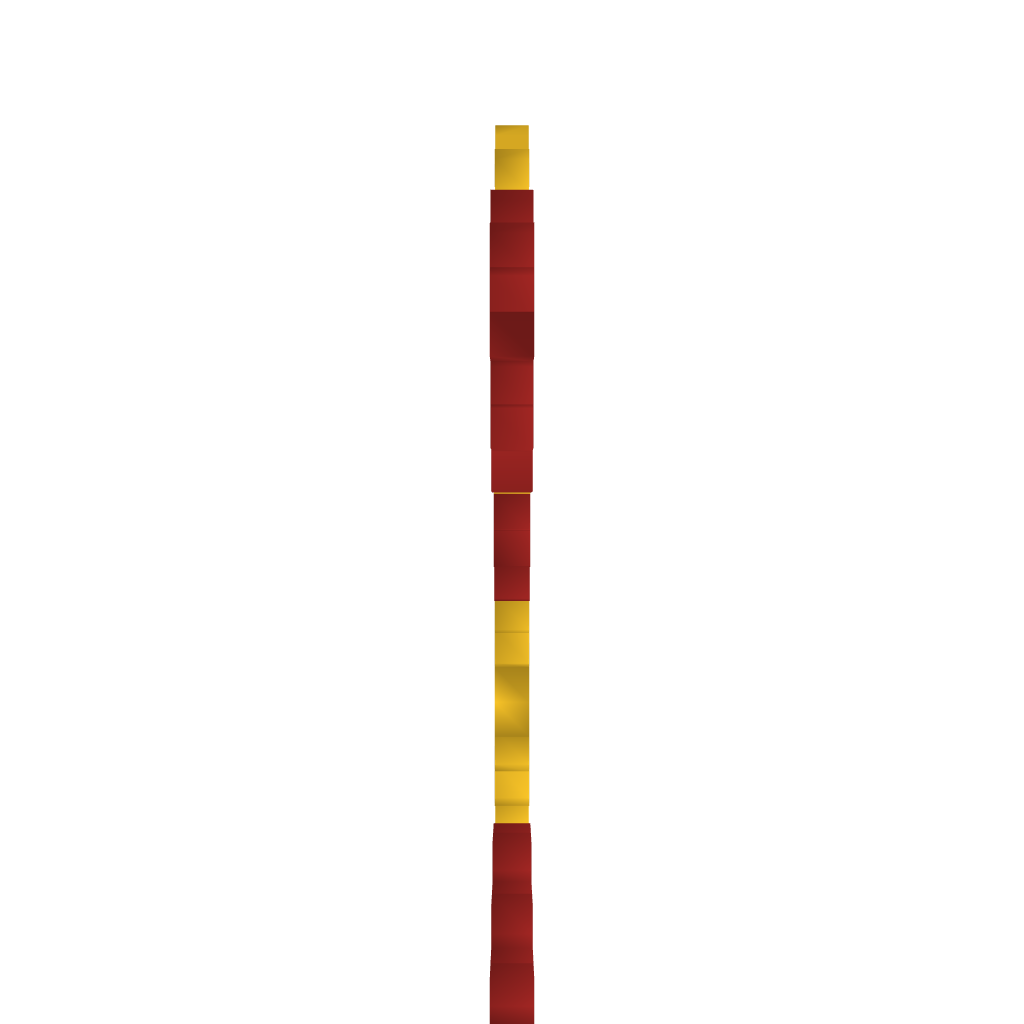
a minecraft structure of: Heatman (ErnieCIII)